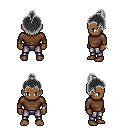
a pixel art fantasy rpg character, male body template, human, dark skin, brown long-sleeve shirt, metal pants, gray short topknot hairstyle, bracelets, four views (front, back, left, right), 2x2 character sprite sheet, small pixel art, hard edges, no anti-aliasing